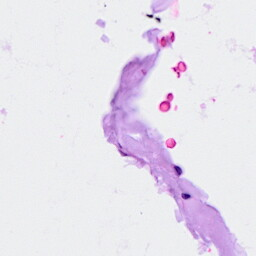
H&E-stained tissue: Ovarian